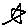
Label: star